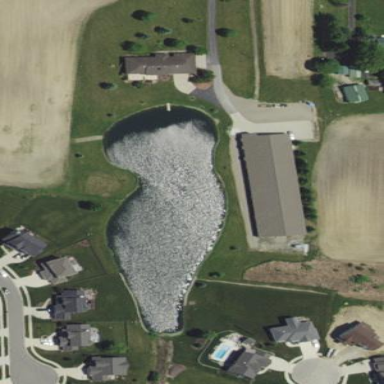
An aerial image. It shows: Pond surrounded by natural water.